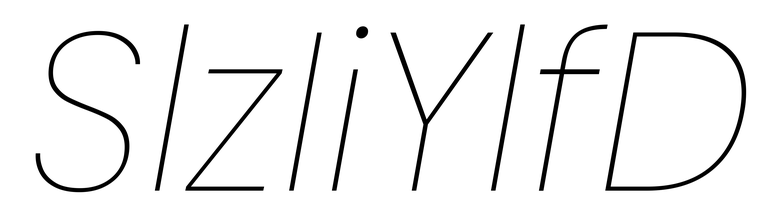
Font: Poppins-ThinItalic